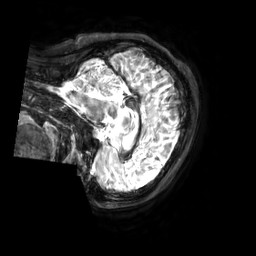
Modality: T2w
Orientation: sagittal
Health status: healthy
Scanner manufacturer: philips
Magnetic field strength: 3 T
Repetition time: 2.5 s
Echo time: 0.25 s